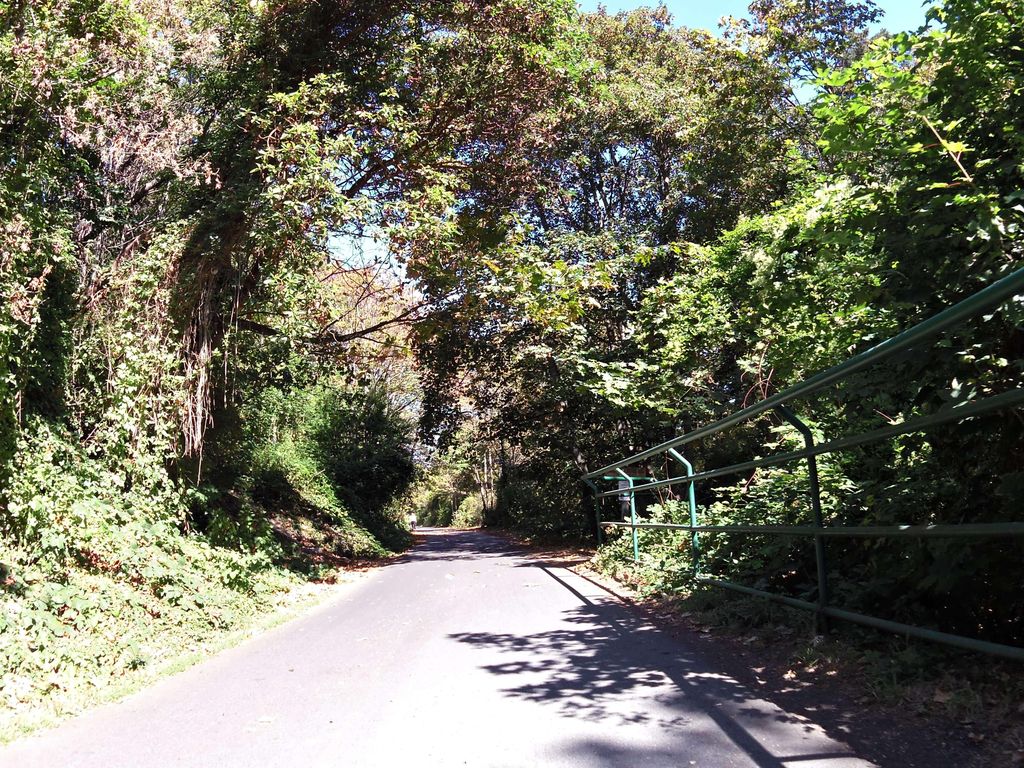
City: victoria